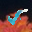
Label: 5